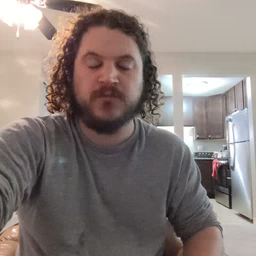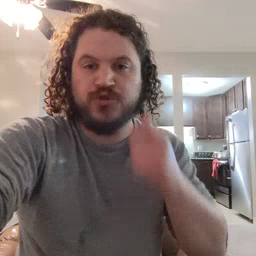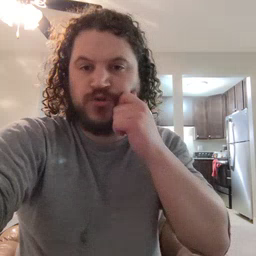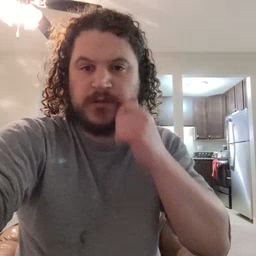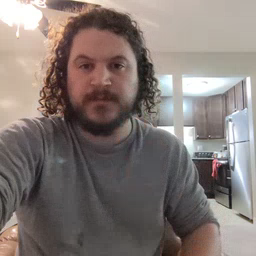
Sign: cheek